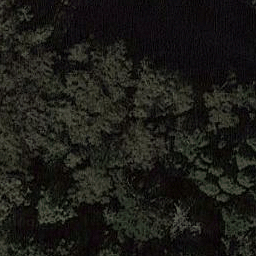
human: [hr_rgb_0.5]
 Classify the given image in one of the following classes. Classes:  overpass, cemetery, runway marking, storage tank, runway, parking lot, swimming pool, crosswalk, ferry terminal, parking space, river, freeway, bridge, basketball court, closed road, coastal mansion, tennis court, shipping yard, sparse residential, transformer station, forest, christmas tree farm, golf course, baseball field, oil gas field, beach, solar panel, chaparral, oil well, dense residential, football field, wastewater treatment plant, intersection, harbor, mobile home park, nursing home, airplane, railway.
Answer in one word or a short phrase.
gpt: forest